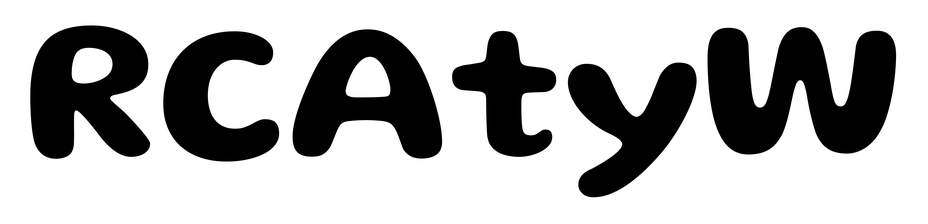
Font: Gluten_SemiBold